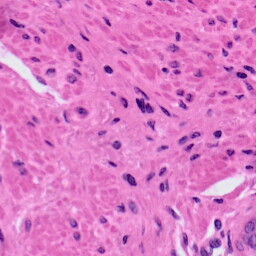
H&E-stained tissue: Prostate